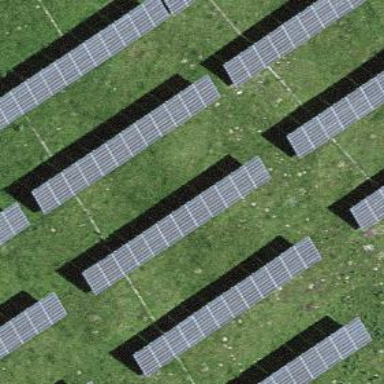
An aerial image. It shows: Solar photovoltaic panel generator.